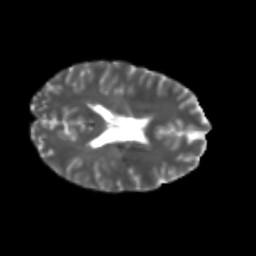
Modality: T2w
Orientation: axial
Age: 22
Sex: female
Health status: healthy
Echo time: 0.074 s